Question: I searched for the answer for quite awhile , but most cases were different from mine.
I want to add a JButton directly after the last row of the table, the table is dynamic and is inside a scrollPane.
almost all of the other questions were answered with a button added after scrollPane in BorderLayout.South , which is not what i want.
thanks

updated the picture to better represent it, the button should appear inside the scrollPane just after the last row.
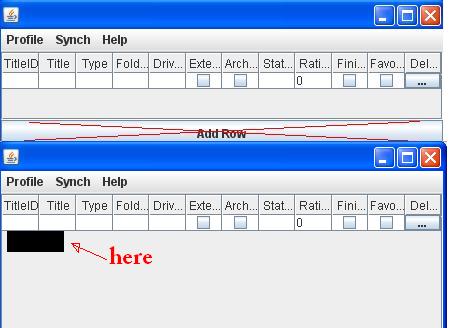
Answer: Read more about different <URL>. Use proper manager or combination of them.
Here is simple example:
'''
import java.awt.BorderLayout;
import java.awt.FlowLayout;
import javax.swing.JButton;
import javax.swing.JFrame;
import javax.swing.JPanel;
import javax.swing.JScrollPane;
import javax.swing.JTable;
public class TestFrame extends JFrame {
public TestFrame() {
init();
setDefaultCloseOperation(JFrame.EXIT_ON_CLOSE);
pack();
setLocationRelativeTo(null);
setVisible(true);
}
private void init() {
JTable t = new JTable(3,3);
add(new JScrollPane(t));
JPanel btns = new JPanel(new FlowLayout(FlowLayout.LEFT,0,0));
JButton jButton = new JButton("here");
btns.add(jButton);
add(btns,BorderLayout.SOUTH);
}
public static void main(String args[]) {
new TestFrame();
}
}
'''

EDIT:
Try to use next example:
'''
import java.awt.Component;
import java.awt.event.ActionEvent;
import java.awt.event.ActionListener;
import javax.swing.DefaultCellEditor;
import javax.swing.JButton;
import javax.swing.JFrame;
import javax.swing.JLabel;
import javax.swing.JScrollPane;
import javax.swing.JTable;
import javax.swing.JTextField;
import javax.swing.table.DefaultTableCellRenderer;
import javax.swing.table.DefaultTableModel;
import javax.swing.table.TableCellEditor;
import javax.swing.table.TableCellRenderer;
public class TestFrame extends JFrame {
public TestFrame() {
init();
setDefaultCloseOperation(JFrame.EXIT_ON_CLOSE);
pack();
setLocationRelativeTo(null);
setVisible(true);
}
private void init() {
JTable t = new JTable(new DefaultTableModel(3,3){
@Override
public boolean isCellEditable(int row, int column) {
if(row == getRowCount()-1 && column != 0){
return false;
}
return super.isCellEditable(row, column);
}
});
t.setGridColor(t.getTableHeader().getBackground());
add(new JScrollPane(t));
for(int i=0;i<3;i++)
t.getColumnModel().getColumn(i).setCellRenderer(getDummyRenderer());
t.getColumnModel().getColumn(0).setCellEditor(getDummyEditor());
}
private TableCellEditor getDummyEditor() {
return new DummyEditor();
}
private TableCellRenderer getDummyRenderer() {
return new DefaultTableCellRenderer() {
@Override
public Component getTableCellRendererComponent(JTable table, Object value,
boolean isSelected, boolean hasFocus, int row, int column) {
if(row == table.getRowCount()-1){
if(column == 0){
return new JButton("dummy");
} else {
JLabel jLabel = new JLabel("");
jLabel.setOpaque(true);
jLabel.setBorder(null);
return jLabel;
}
} else {
Component tableCellRendererComponent = super.getTableCellRendererComponent(table, value, isSelected, hasFocus, row, column);
return tableCellRendererComponent;
}
}
};
}
public static void main(String args[]) {
new TestFrame();
}
private class DummyEditor extends DefaultCellEditor implements TableCellEditor{
private JButton btn = new JButton("dummy");
public DummyEditor(){
super(new JTextField());
btn.addActionListener(new ActionListener() {
@Override
public void actionPerformed(ActionEvent e) {
System.out.println("clicked");
}
});
}
@Override
public Component getTableCellEditorComponent(JTable table,
Object value, boolean isSelected, int row, int column) {
return row == table.getRowCount()-1 ? btn : super.getTableCellEditorComponent(table, value, isSelected, row, column);
}
}
}
'''